Field crop: maize
Growth stage: 2
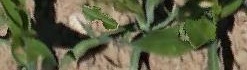
Species: maize